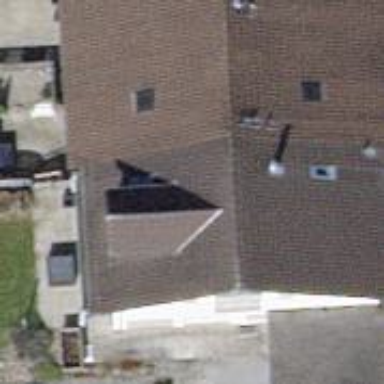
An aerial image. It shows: Semi-detached house with gabled roof.